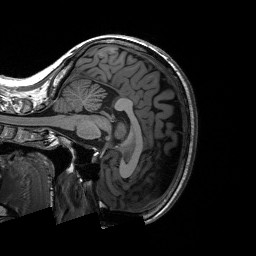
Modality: T1w
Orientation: sagittal
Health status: ill
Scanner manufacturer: siemens
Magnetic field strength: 3 T
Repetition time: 2.3 s
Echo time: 0.00226 s